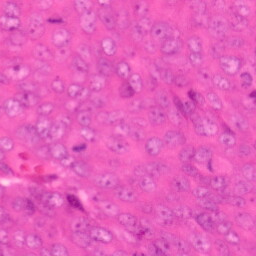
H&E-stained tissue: Colon